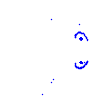
Particle: proton